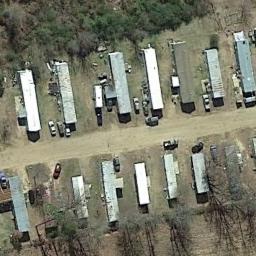
Label: residential